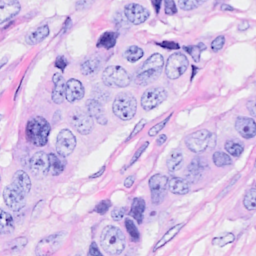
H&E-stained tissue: Breast